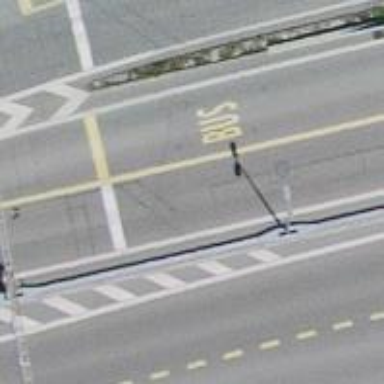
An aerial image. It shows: Road with traffic signals.